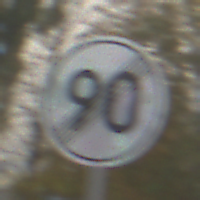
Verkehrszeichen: EndeGeschwindigkeit90
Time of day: MorningAfternoon
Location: Outdoor (Suburban)
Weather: Overcast
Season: NotSpecified
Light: Natural